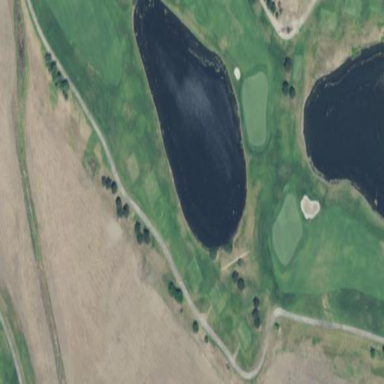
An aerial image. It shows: Scenic view of water hazard on golf course. The natural water feature adds beauty to the landscape.